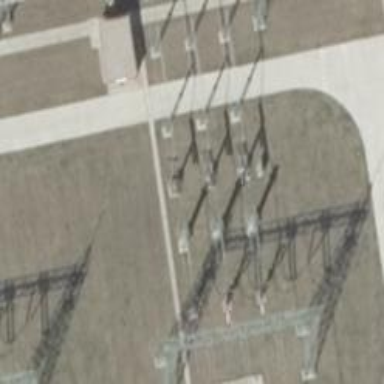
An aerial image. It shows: Power line with 3 cables running through bay.